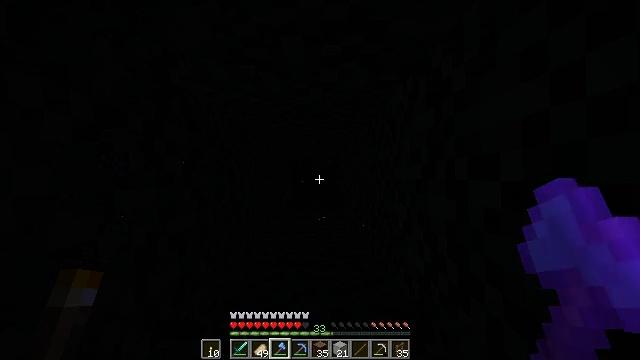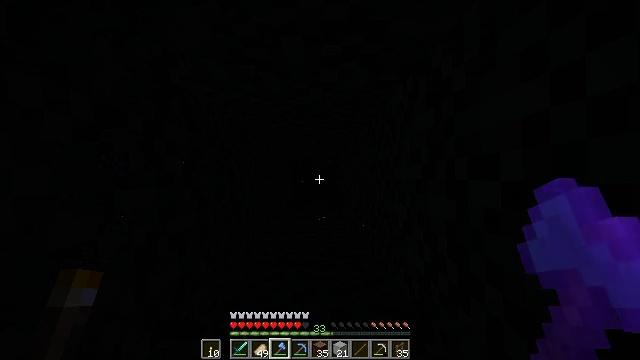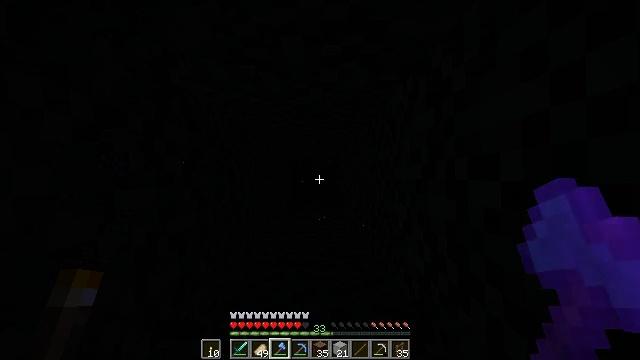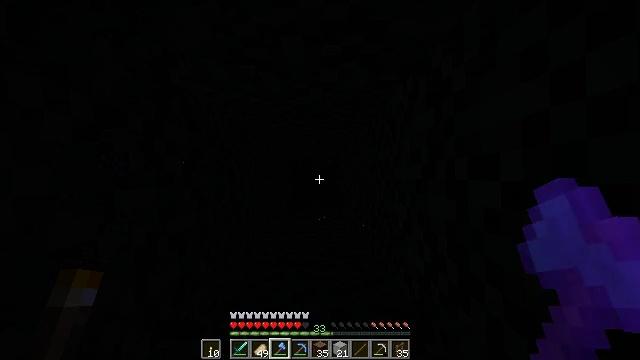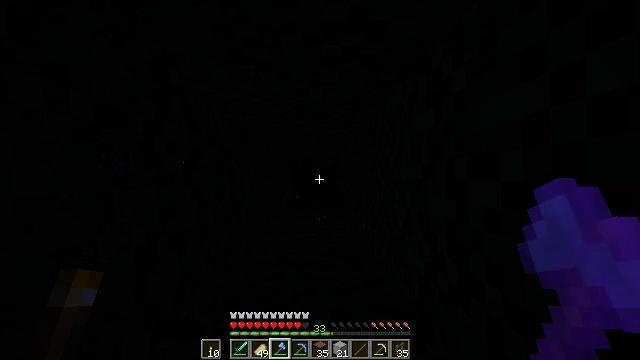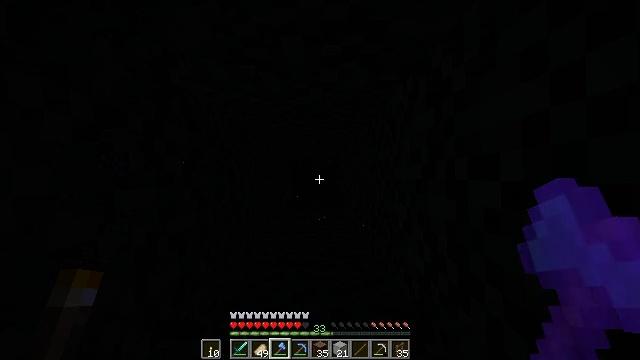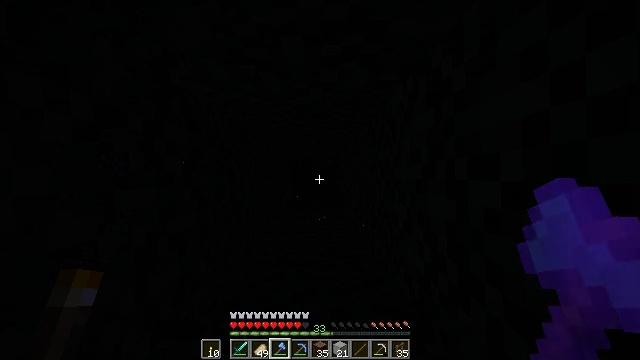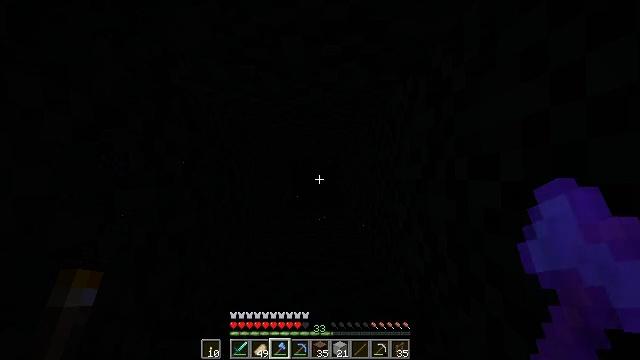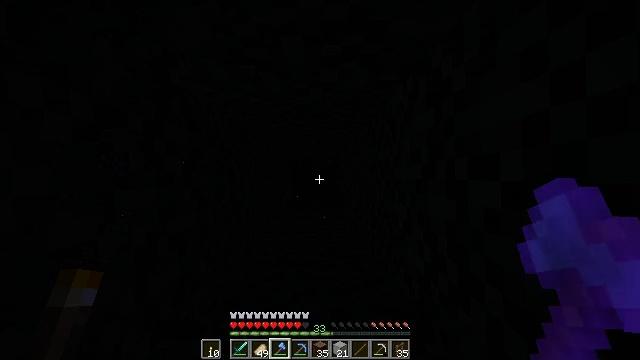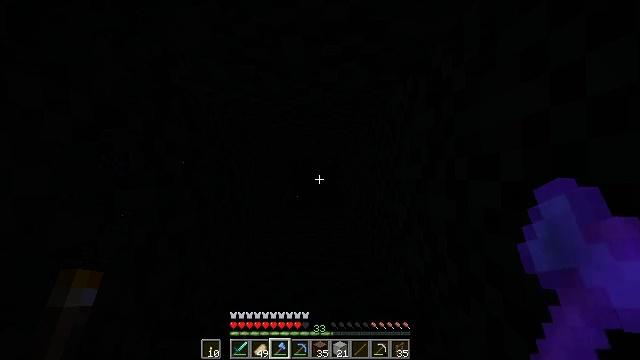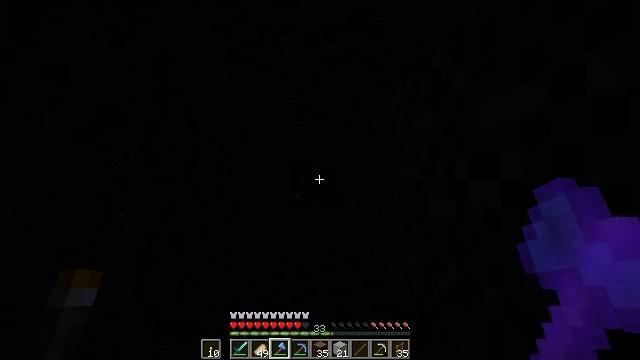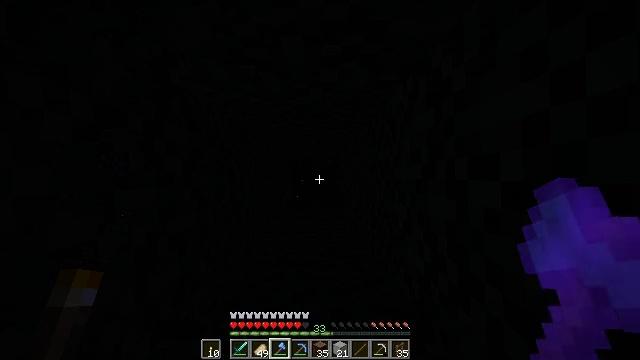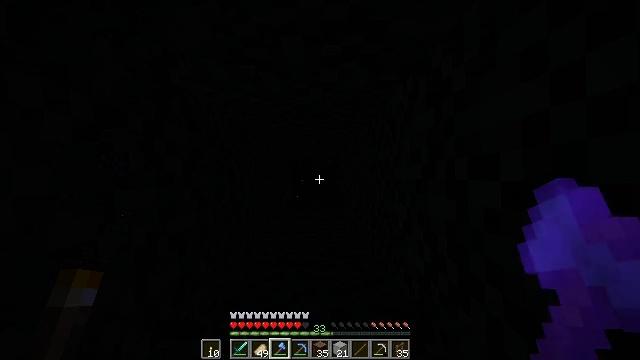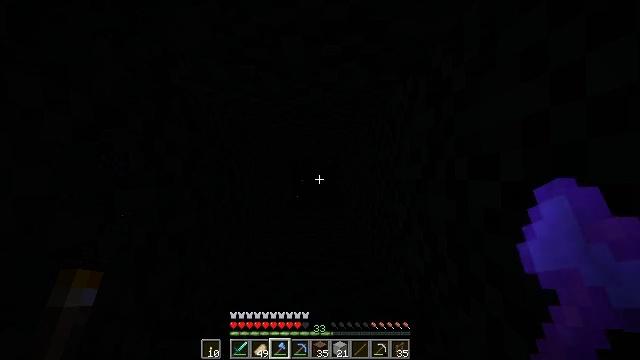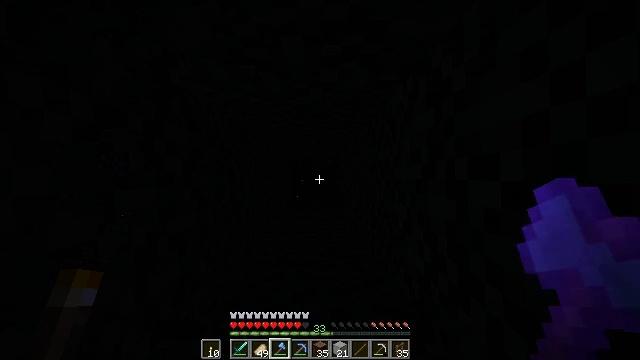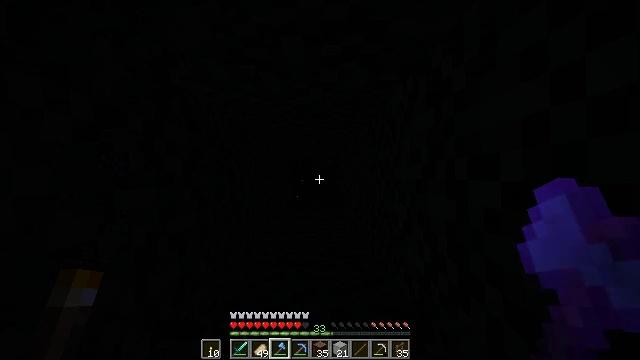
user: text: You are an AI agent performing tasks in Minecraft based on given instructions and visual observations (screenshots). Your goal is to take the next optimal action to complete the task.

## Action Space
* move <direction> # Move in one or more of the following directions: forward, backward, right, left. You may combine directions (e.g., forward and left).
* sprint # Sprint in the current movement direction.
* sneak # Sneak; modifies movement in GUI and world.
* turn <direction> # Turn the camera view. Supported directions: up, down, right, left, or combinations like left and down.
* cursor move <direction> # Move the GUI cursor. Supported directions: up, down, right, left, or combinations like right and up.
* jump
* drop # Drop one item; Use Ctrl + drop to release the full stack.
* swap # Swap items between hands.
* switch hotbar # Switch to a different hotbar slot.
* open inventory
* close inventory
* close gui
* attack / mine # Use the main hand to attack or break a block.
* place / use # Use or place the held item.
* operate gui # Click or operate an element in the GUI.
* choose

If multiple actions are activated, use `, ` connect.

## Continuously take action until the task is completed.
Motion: motion action
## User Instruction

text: Disassemble the brown bed.
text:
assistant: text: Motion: no_op
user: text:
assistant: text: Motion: no_op
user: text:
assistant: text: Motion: no_op
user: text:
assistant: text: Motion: no_op
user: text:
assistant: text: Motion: no_op
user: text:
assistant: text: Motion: no_op
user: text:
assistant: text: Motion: no_op
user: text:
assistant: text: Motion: no_op
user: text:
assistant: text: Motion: no_op
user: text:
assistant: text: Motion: no_op
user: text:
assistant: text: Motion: no_op
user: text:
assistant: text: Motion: no_op
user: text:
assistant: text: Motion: no_op
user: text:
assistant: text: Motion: no_op
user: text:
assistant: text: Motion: no_op
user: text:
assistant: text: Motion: no_op
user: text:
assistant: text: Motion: no_op
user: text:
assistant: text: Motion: no_op
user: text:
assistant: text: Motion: no_op
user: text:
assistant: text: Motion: no_op
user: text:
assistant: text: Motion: no_op
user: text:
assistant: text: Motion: no_op
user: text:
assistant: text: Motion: no_op
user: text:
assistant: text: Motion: no_op
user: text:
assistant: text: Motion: no_op
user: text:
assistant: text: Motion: no_op
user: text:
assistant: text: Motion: no_op
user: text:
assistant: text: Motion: no_op
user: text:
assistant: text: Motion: no_op
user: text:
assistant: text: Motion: no_op